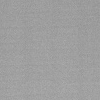
Atmospheric dust classification: dusty